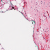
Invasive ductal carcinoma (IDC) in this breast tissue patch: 1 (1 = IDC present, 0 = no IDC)